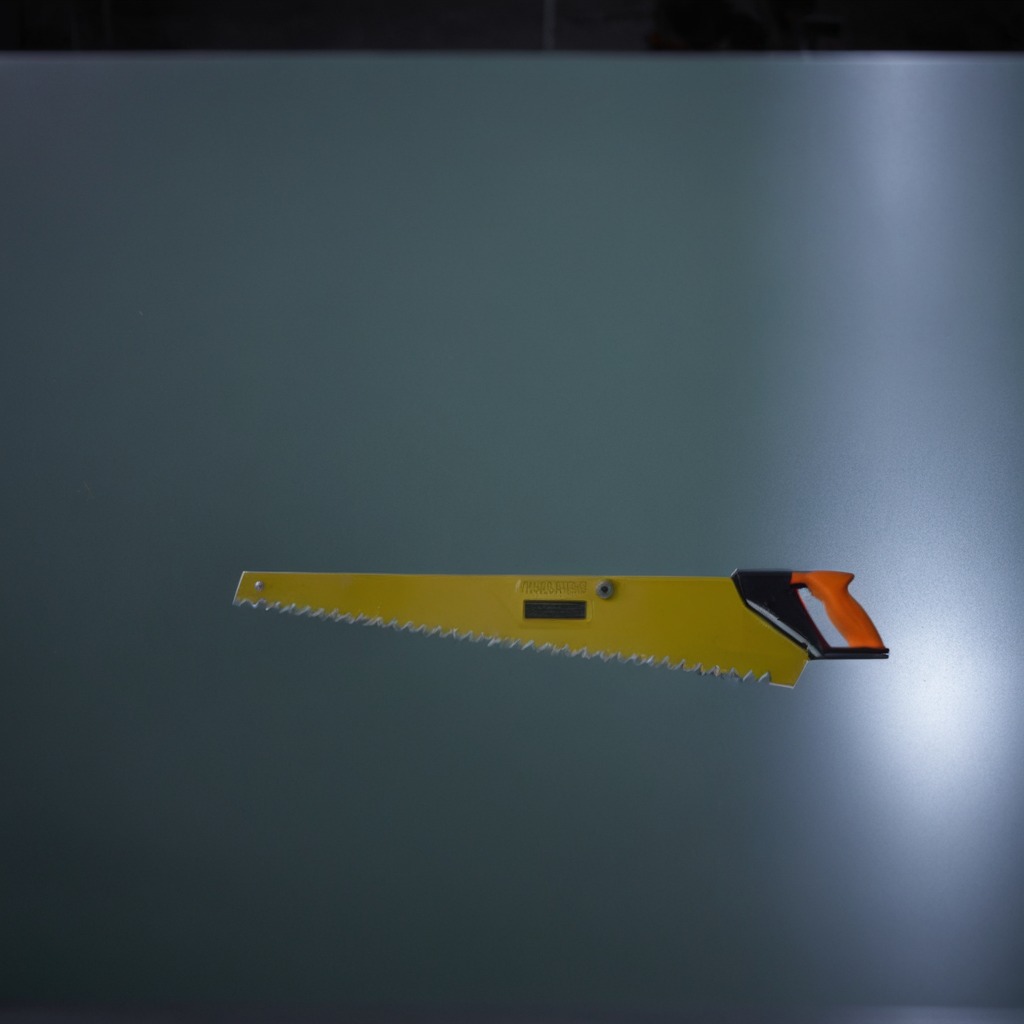
A handheld metal saw is lying on a clean empty table in a railway signal maintenance room lit by harsh overhead fluorescents.